Field crop: maize
Growth stage: 2
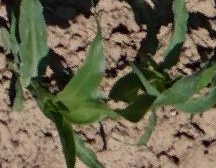
Species: maize